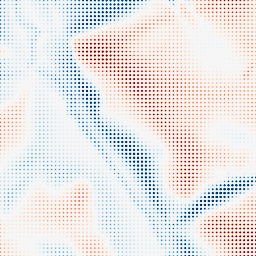
Category: multiscale
Decomposition family: dog
Decomposition parameters: sigma_low: 2
sigma_high: 20
Upsampling method: sinc_blackman
Upsampling parameters: scale: 8
kernel_size: 4
Upsampling scale: 8